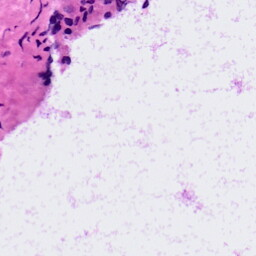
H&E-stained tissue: LymphNode